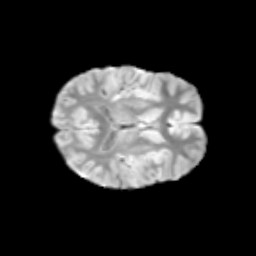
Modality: T2w
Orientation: axial
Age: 11
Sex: male
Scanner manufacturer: siemens
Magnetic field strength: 3 T
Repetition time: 3.8 s
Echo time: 0.07 s